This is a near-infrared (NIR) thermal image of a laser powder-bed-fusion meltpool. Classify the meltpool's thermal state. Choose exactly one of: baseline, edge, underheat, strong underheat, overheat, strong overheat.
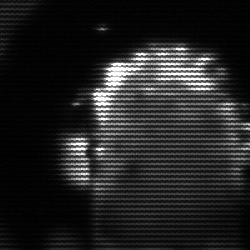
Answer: baseline